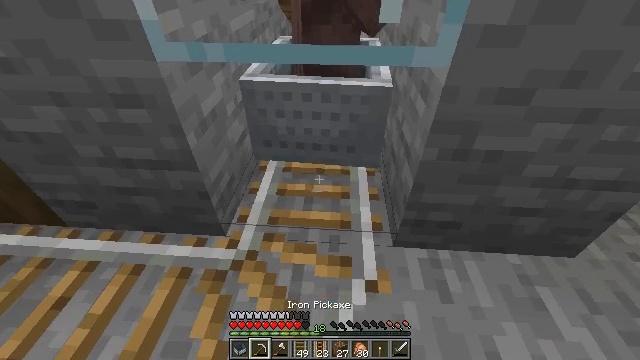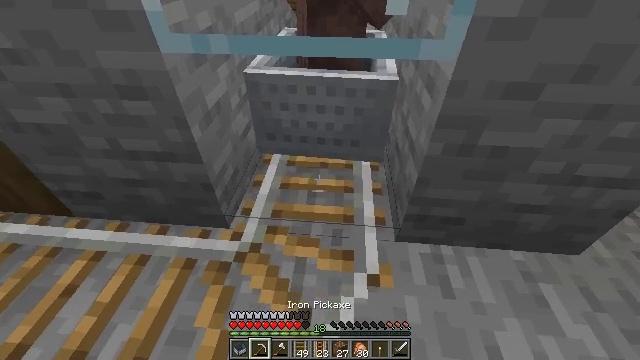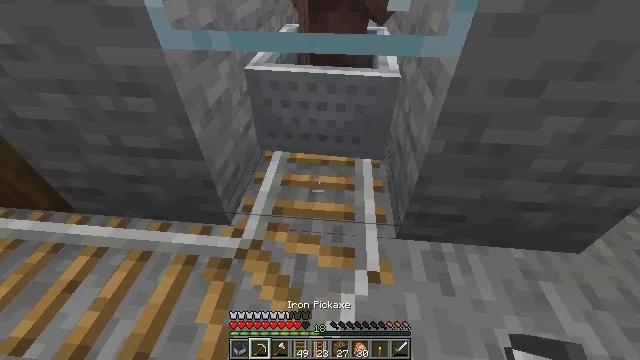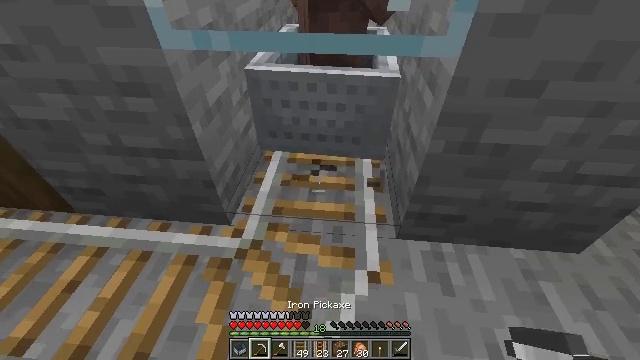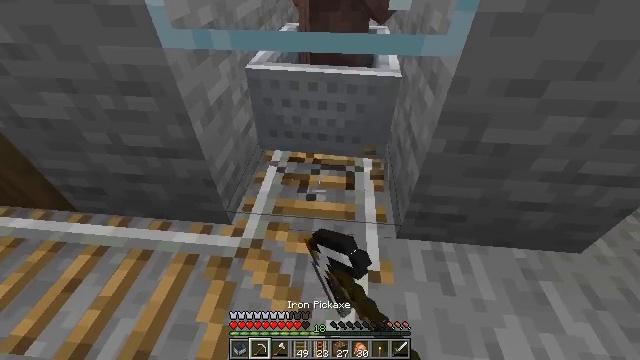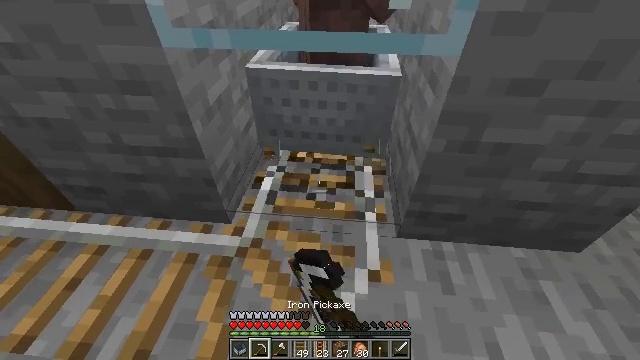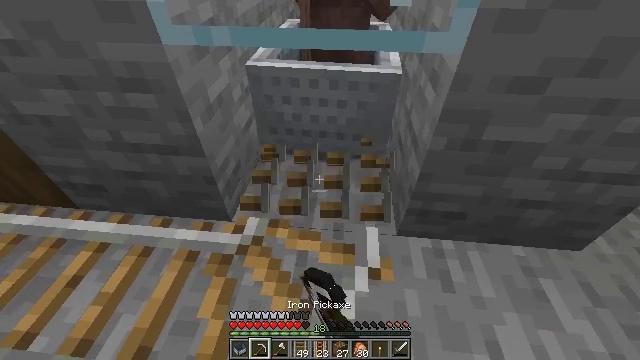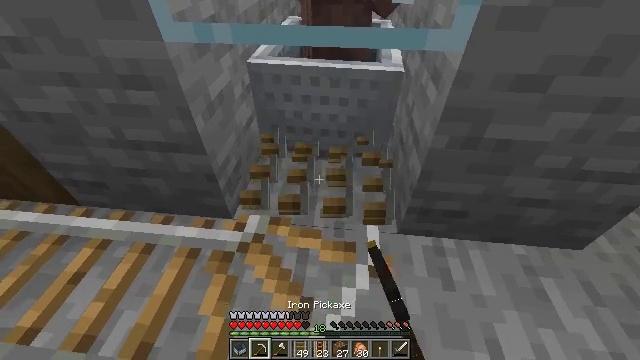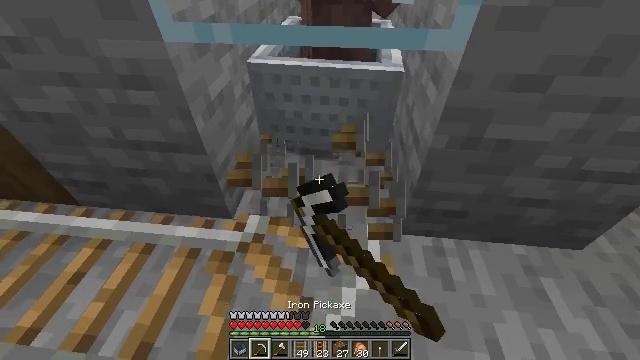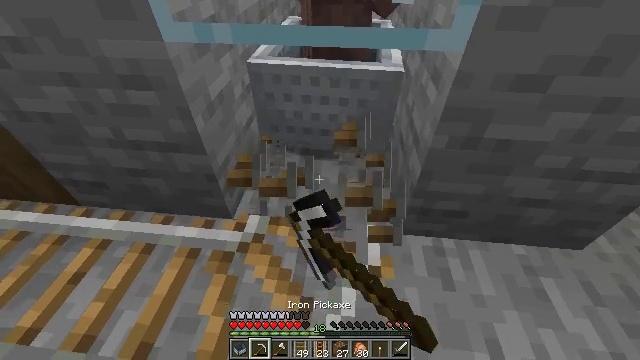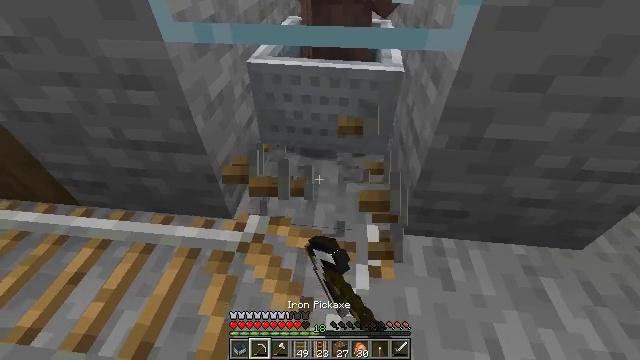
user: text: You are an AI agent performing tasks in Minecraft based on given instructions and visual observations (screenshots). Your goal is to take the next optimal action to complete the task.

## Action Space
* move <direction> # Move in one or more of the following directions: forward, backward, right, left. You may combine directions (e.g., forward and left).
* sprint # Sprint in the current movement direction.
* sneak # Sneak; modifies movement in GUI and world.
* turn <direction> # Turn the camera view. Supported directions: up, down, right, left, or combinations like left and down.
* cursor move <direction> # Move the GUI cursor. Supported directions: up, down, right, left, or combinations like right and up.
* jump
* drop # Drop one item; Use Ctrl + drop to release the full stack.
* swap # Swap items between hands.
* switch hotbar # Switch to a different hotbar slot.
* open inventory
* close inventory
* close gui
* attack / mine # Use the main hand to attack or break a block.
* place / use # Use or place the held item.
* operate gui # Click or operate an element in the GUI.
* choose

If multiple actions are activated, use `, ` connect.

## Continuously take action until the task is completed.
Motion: motion action
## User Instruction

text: Gather the rail for future use.
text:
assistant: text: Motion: sneak, turn left and down
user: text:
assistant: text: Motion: sneak
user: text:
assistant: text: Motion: sneak, attack / mine
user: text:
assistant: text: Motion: sneak, attack / mine
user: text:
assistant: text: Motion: sneak, attack / mine
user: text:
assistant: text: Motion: sneak, attack / mine
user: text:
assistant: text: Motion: sneak, attack / mine
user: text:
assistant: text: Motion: sneak, attack / mine
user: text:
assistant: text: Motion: sneak, attack / mine
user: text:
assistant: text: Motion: sneak, attack / mine
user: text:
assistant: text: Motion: sneak, attack / mine